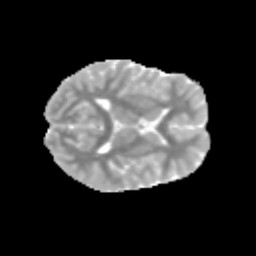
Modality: MD
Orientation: axial
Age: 9
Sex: female
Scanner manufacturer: siemens
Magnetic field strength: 3 T
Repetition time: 3.8 s
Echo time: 0.07 s